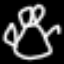
Label: frog